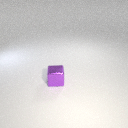
small purple metal cube